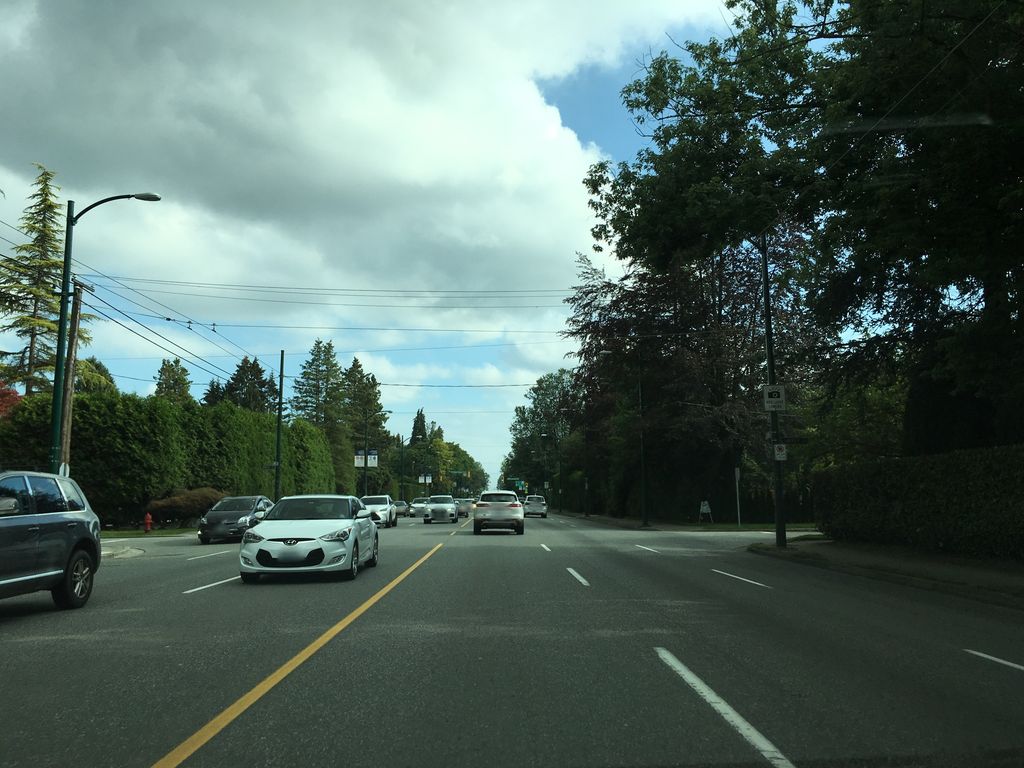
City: vancouver